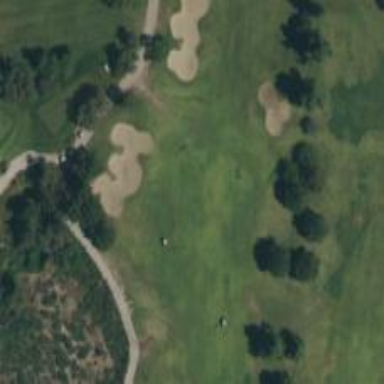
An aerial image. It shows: Golf hole.